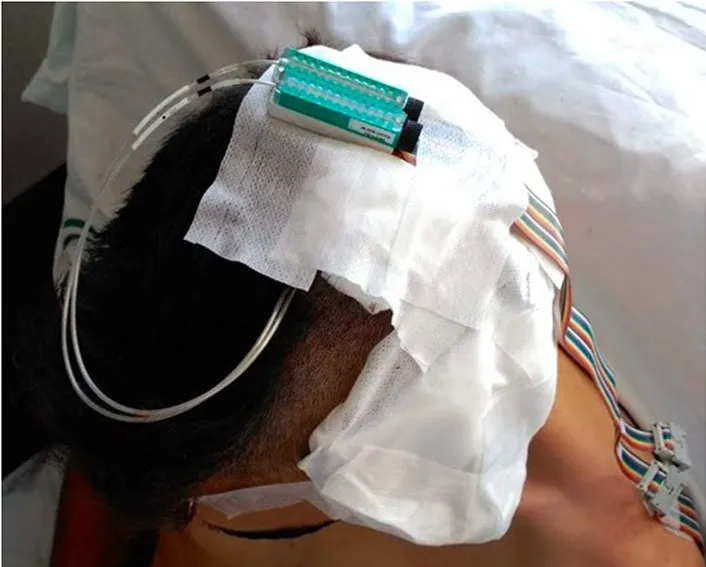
Detail of the position of the external stimulator during step 2.
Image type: medical_photograph (skin_photograph)